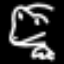
Label: frog